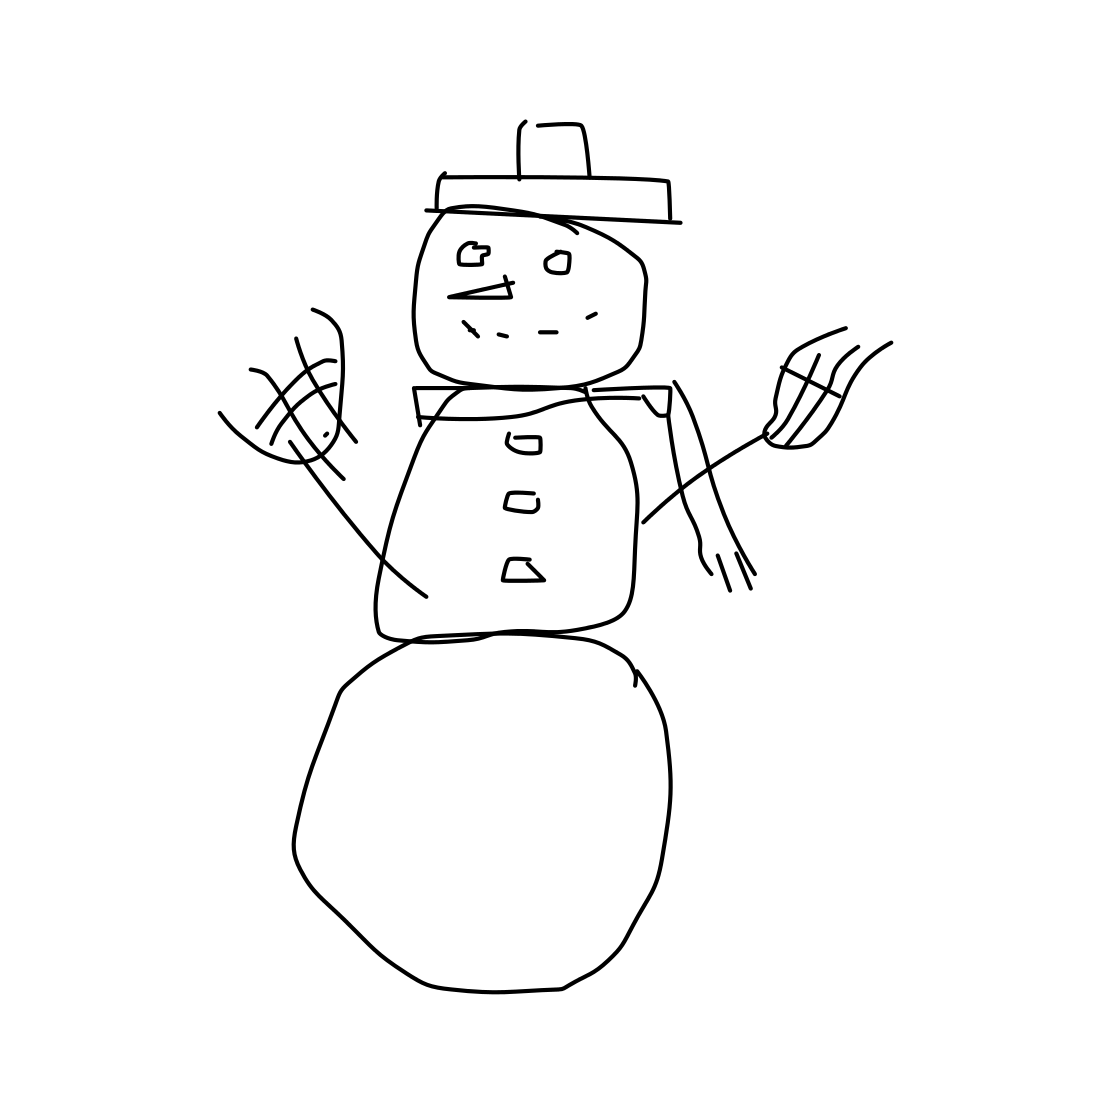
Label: snowman